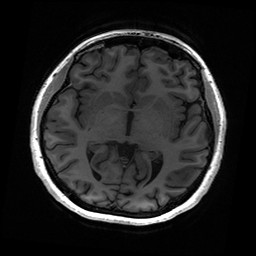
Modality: T1w
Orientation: sagittal